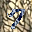
Label: 7